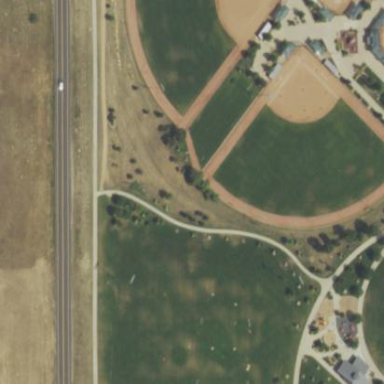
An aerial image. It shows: Baseball pitch for leisure land activities.